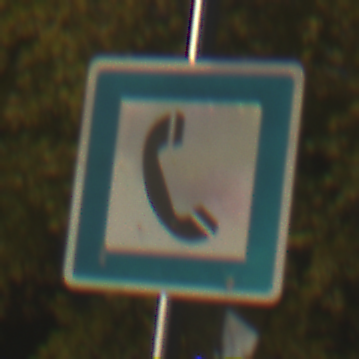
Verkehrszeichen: Fernsprecher
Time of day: SunriseSunset
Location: Outdoor (Urban)
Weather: PartlyCloudy
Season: Autumn
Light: Natural